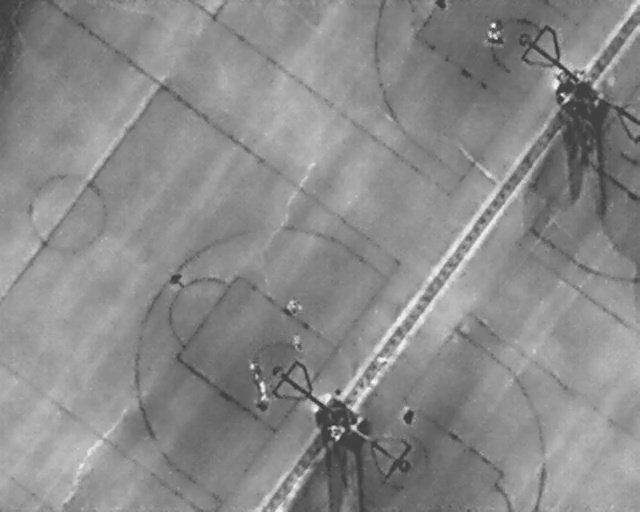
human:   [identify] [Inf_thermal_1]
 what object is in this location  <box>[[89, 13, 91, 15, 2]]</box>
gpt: <ref>1 small person at the top right</ref>

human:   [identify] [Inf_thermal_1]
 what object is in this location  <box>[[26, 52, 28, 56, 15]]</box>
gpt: <ref>1 medium person at the left</ref>

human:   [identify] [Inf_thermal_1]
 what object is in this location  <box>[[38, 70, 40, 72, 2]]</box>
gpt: <ref>1 small person at the bottom</ref>